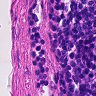
Metastatic tissue present: no